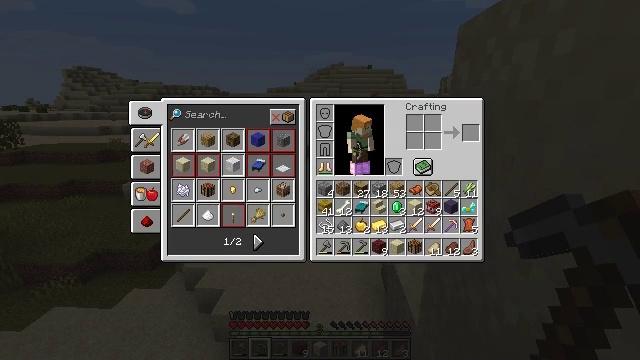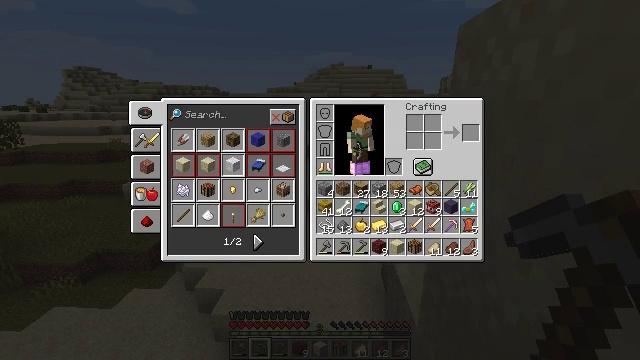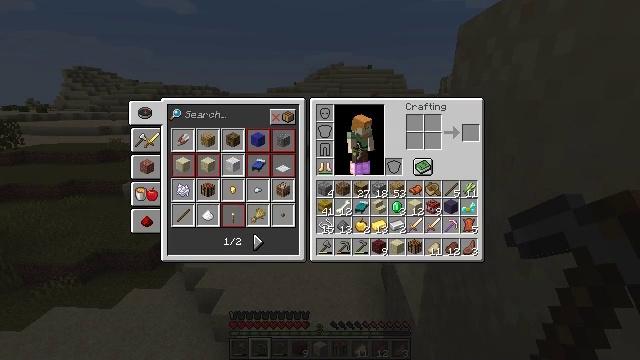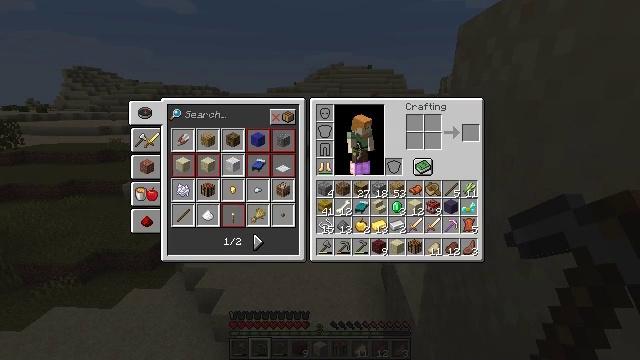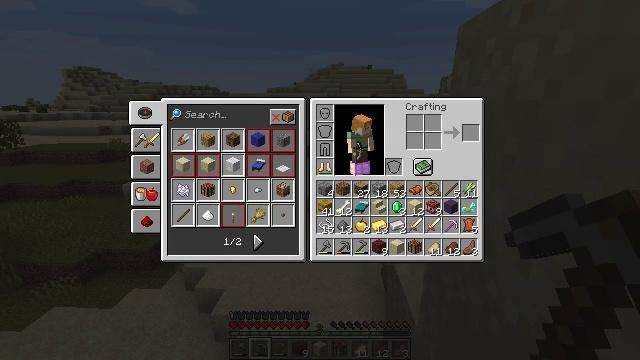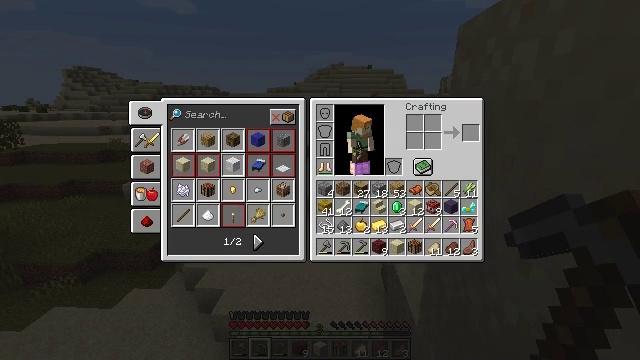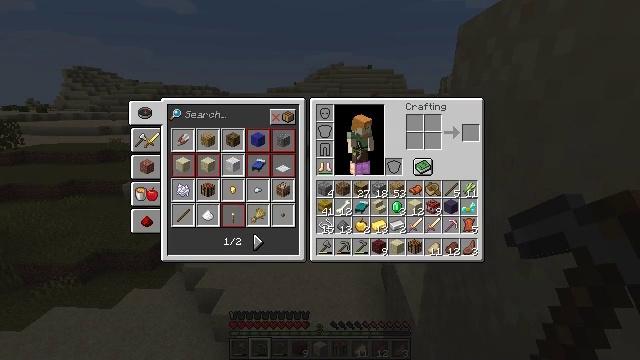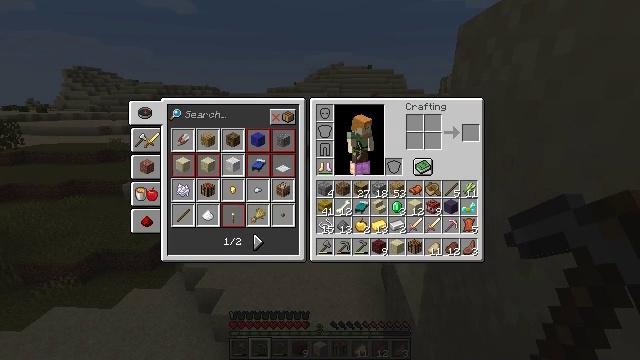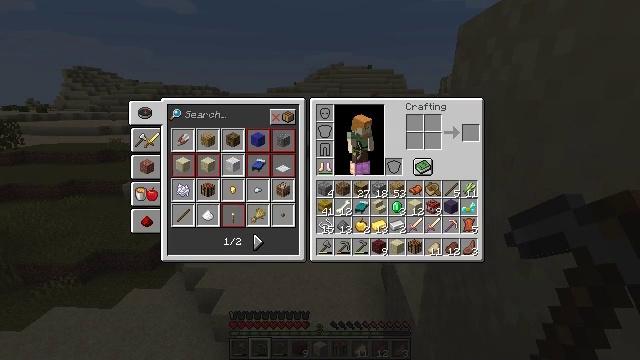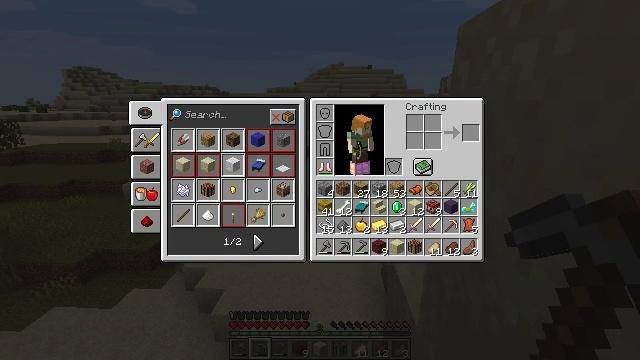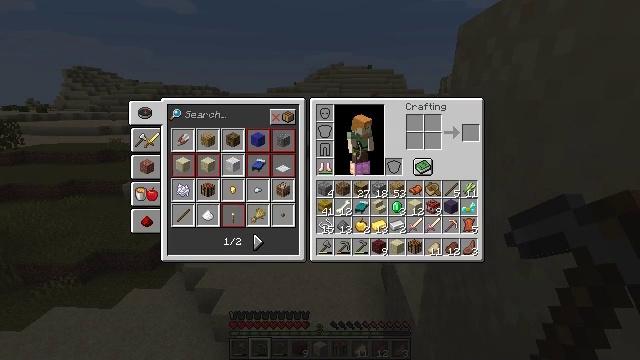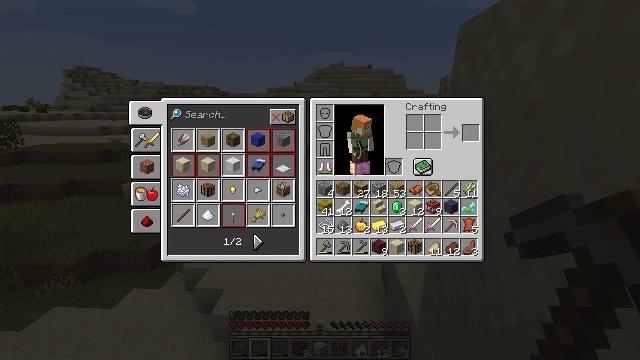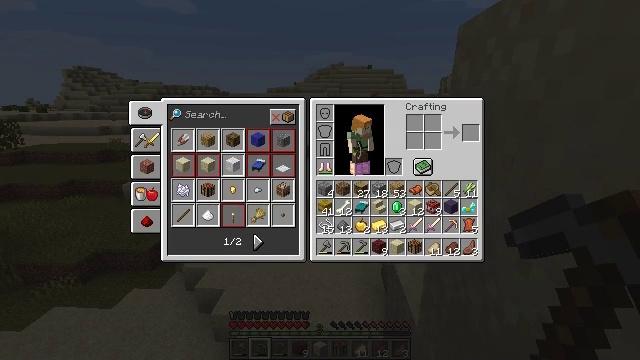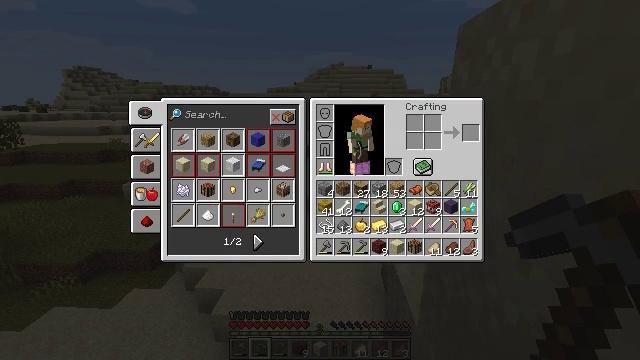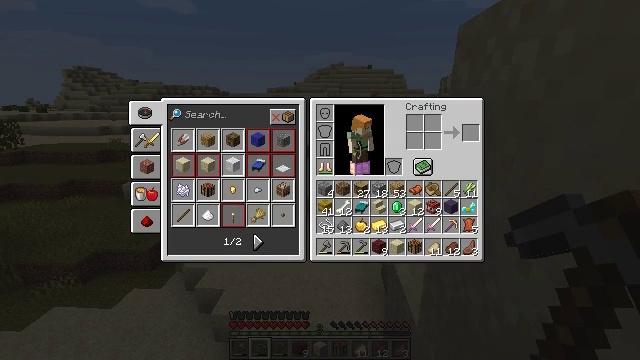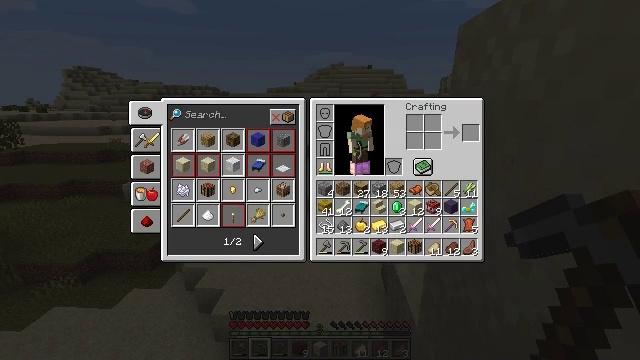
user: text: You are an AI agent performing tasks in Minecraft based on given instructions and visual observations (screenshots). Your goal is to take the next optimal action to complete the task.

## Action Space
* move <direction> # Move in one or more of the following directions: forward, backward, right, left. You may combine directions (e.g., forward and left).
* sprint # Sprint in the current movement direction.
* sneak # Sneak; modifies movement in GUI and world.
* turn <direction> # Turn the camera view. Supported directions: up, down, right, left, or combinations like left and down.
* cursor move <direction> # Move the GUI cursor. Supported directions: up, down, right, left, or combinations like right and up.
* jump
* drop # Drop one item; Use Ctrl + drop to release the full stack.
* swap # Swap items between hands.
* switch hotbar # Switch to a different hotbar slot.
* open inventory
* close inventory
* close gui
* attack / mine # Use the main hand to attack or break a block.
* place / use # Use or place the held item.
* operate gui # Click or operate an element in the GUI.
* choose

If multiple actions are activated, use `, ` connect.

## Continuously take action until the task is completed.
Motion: motion action
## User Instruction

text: Drop a cut sandstone.
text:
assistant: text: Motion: no_op
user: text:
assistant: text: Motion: no_op
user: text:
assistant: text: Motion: no_op
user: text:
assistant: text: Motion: no_op
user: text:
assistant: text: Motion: no_op
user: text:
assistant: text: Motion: no_op
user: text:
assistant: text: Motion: no_op
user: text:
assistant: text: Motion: no_op
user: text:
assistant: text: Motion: no_op
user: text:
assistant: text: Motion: no_op
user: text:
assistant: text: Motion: no_op
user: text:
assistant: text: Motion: no_op
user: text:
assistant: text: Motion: no_op
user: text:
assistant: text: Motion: no_op
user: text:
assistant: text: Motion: no_op
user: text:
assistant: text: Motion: no_op
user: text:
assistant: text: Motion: no_op
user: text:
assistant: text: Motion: no_op
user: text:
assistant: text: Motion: no_op
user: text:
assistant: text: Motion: no_op
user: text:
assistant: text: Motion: no_op
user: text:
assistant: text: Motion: no_op
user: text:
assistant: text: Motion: no_op
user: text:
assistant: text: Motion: no_op
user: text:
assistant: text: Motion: no_op
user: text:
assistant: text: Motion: no_op
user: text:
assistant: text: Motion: no_op
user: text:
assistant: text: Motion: no_op
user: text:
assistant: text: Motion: no_op
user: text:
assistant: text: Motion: no_op